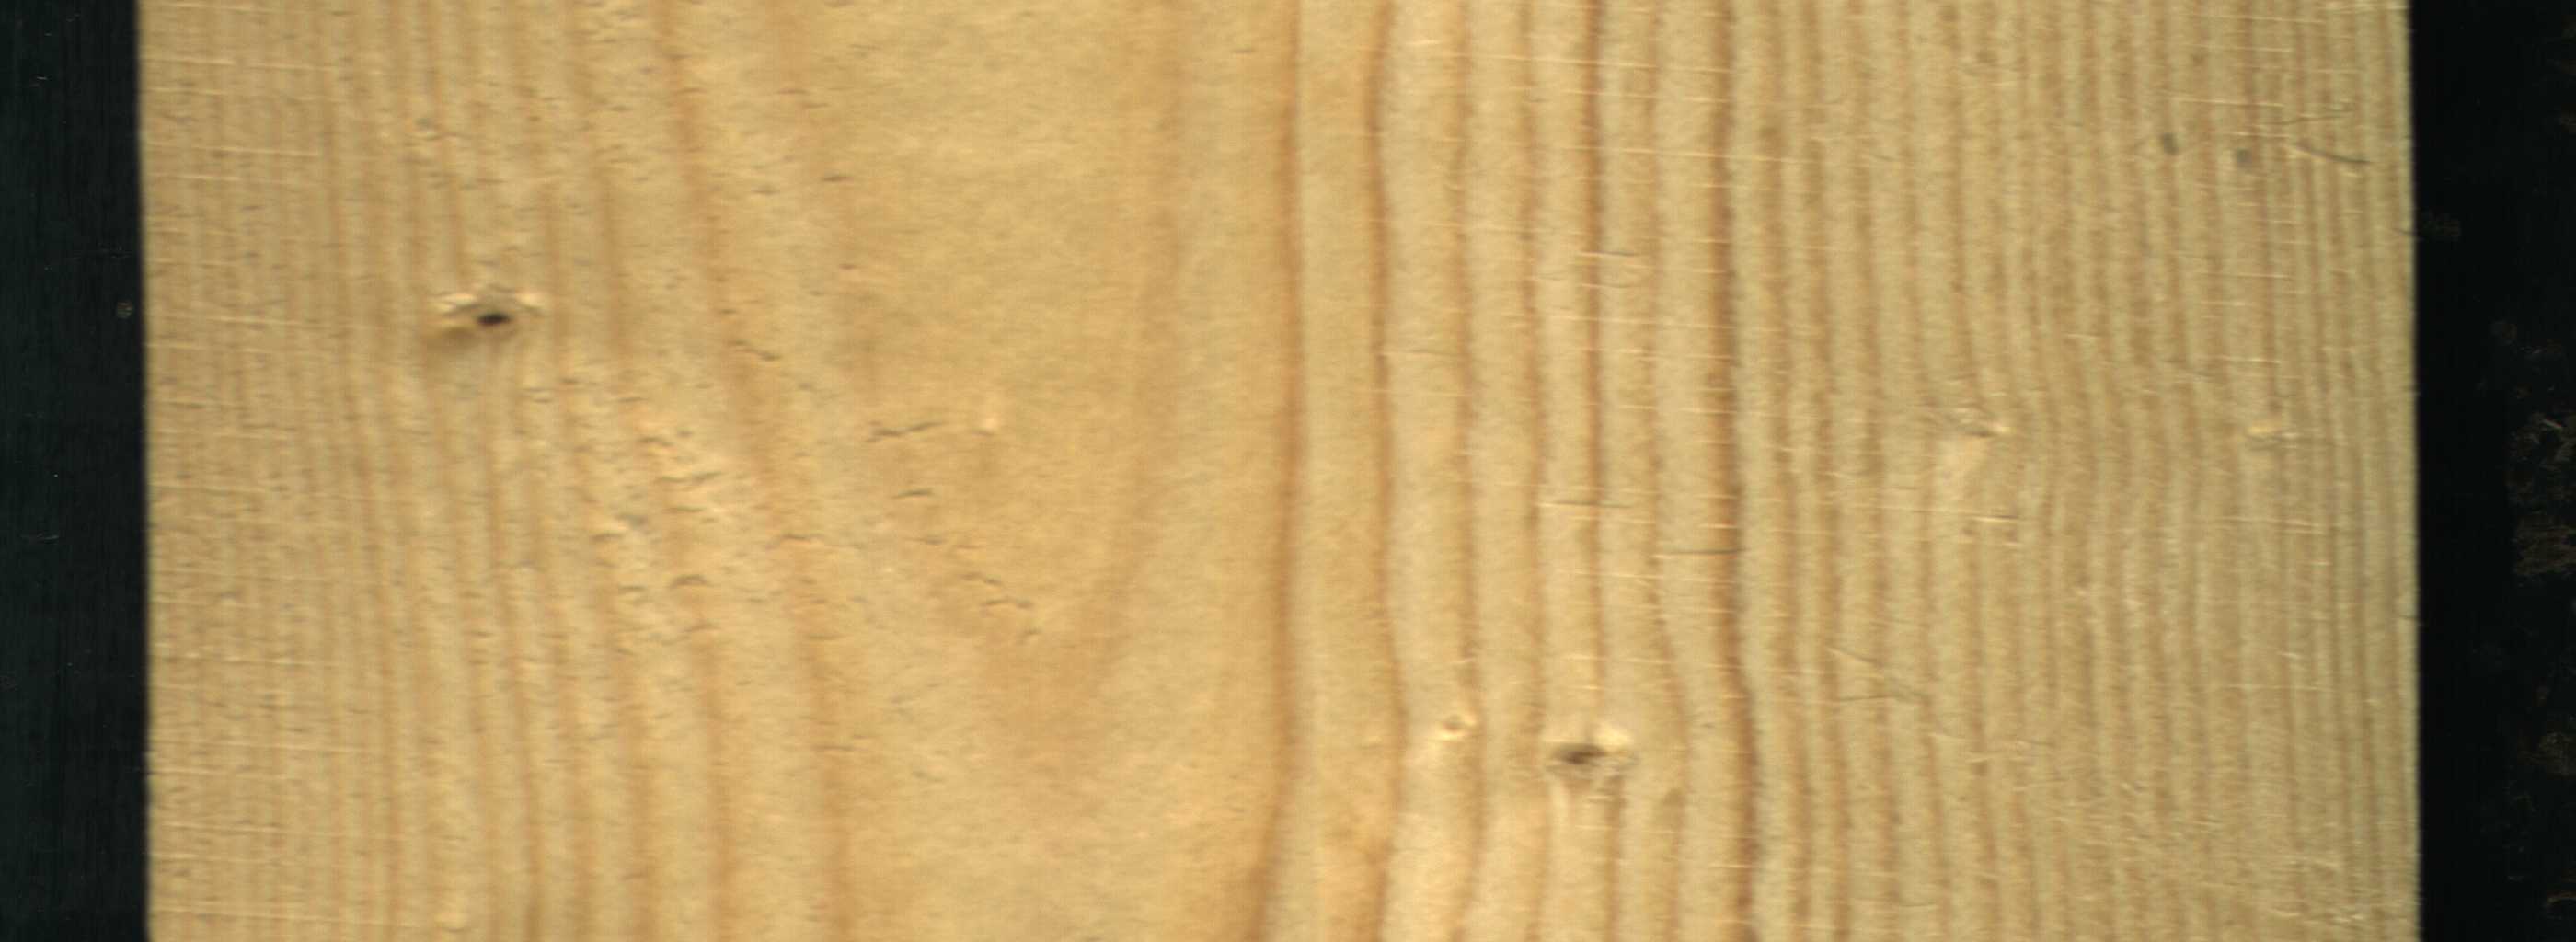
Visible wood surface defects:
Live_Knot
Live_Knot